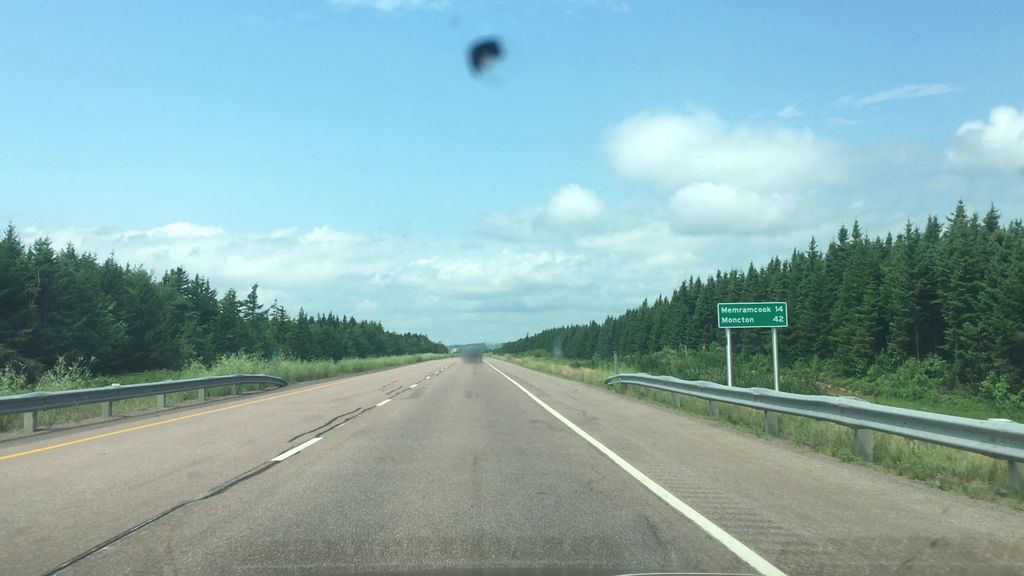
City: charlottetown